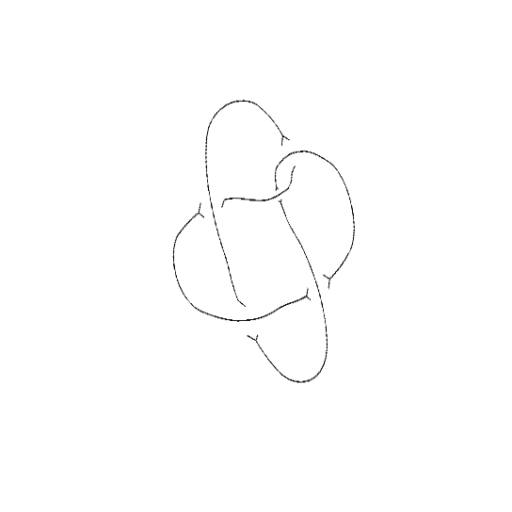
Crossing number: 5